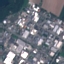
Label: Industrial